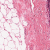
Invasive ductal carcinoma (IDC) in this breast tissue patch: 0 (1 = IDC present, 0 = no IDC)